Question: I recently set-up a static-site using R blogdown package with Hugo theme 'kakawait/hugo-tranquilpeak-theme'. While everything works perfectly fine, I couldn't get disqus-plugin and social share-URLs to work. Site is hosted in Github Pages.
Tried changing config.toml settings and Disqus short-names, but couldn't make it work.

As you can see at the end of blog-article <URL> show-up in html with the baseURL prefix missing.
Disqus-Team has mentioned in one of their <URL> that this normally happens when there are incorrectly-formatted JS variables.
In View-Source of my blog-article, 'this.page.url' variable appears only with relative URL
'''
this.page.url = '\/2017\/05\/tamilnadu-2016-election---a-data-story\/';
'''
This is how social URLs are showing up along-side Twitter/Facebook/G-Plus icons in the page.
Twitter: 'https://twitter.com/intent/tweet?text=%2f2017%2f05%2ftamilnadu-2016-election---a-data-story%2f'
Facebook: 'https://www.facebook.com/sharer/sharer.php?u=%2f2017%2f05%2ftamilnadu-2016-election---a-data-story%2f'
G Plus: 'https://plus.google.com/share?url=%2f2017%2f05%2ftamilnadu-2016-election---a-data-story%2f'
I think some issue in baseURL config setting is causing both the problems.
Thank you.
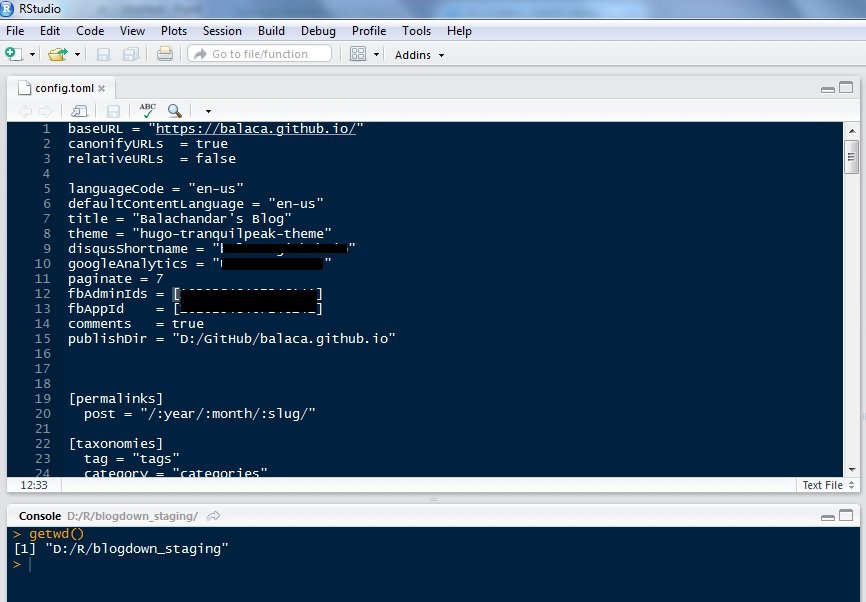
Answer: This is one of the many reasons why I don't recommend GitHub pages but Netlify. You can choose to publish with GitHub pages, but you always have to run 'blogdown::hugo_build()' before you publish the site. See the <URL> for more details.